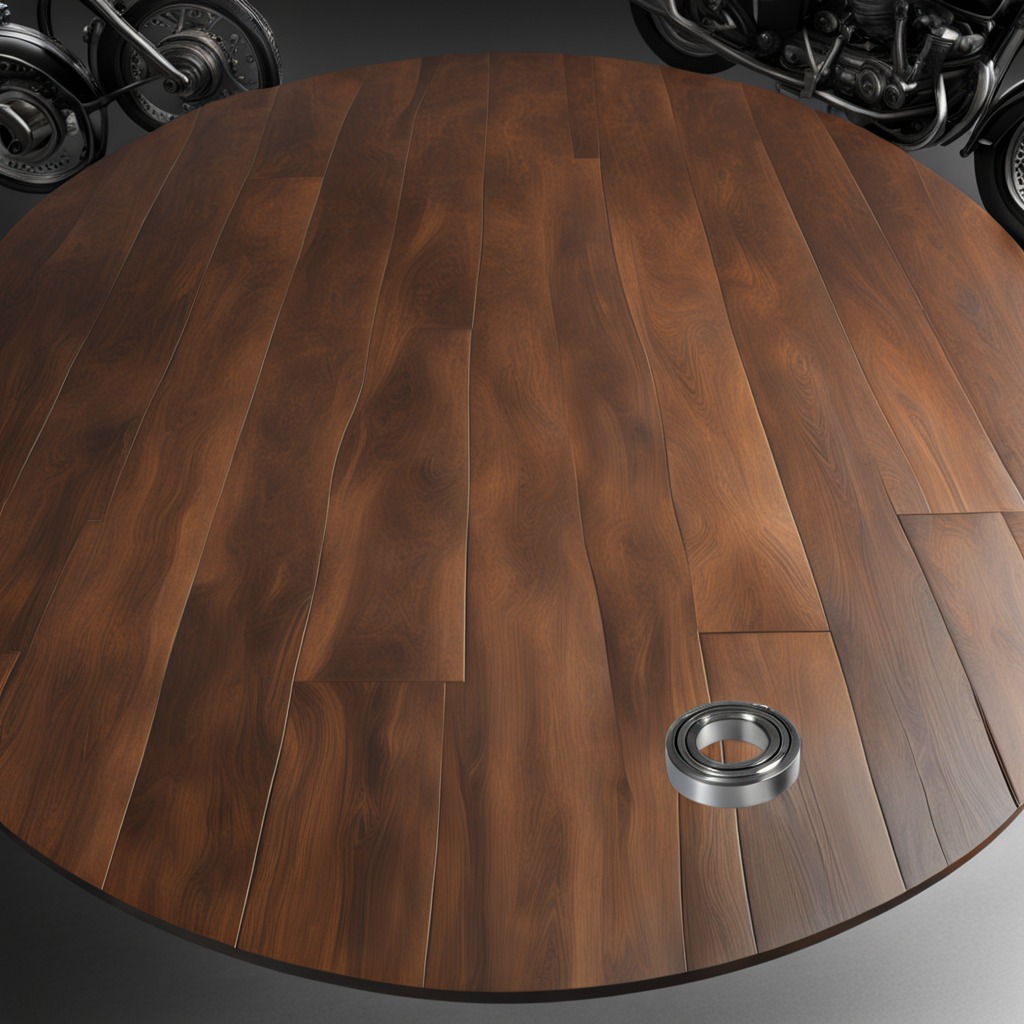
A metal ball bearing is lying on an oil-spilled wooden table in a vintage motorcycle garage.